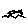
Label: fish